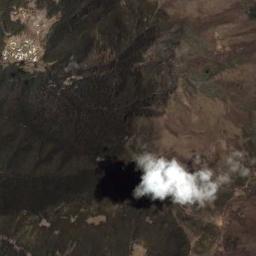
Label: cloud